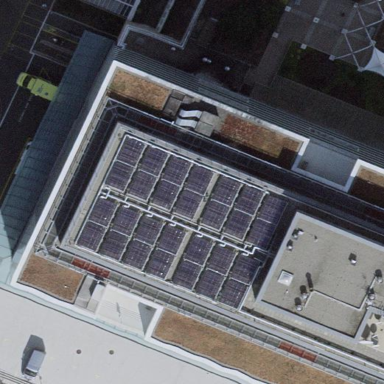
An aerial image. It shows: View of roof of building.